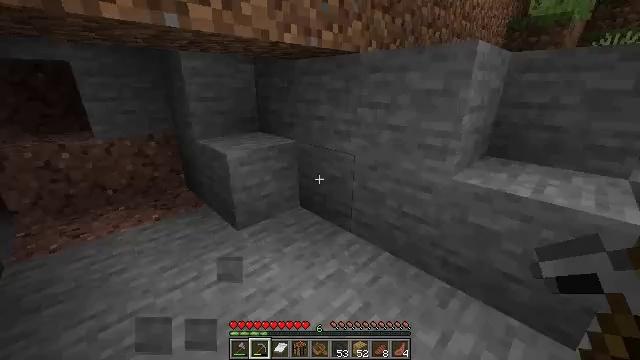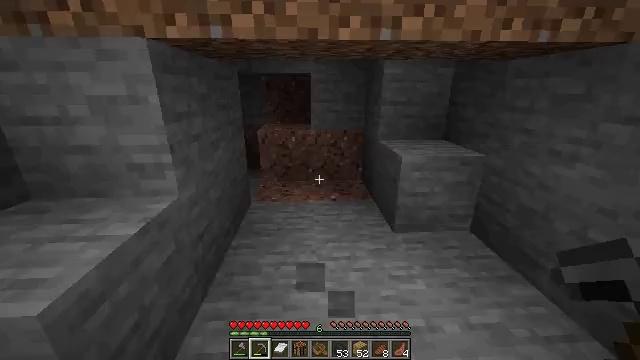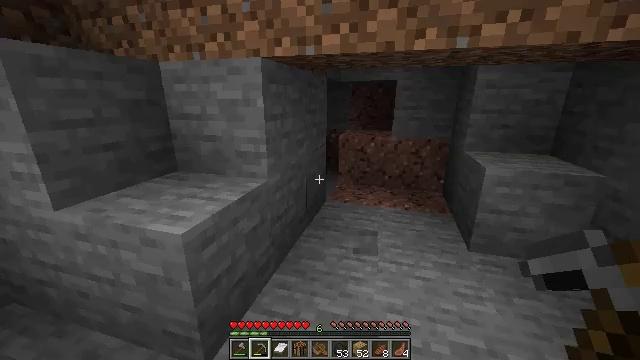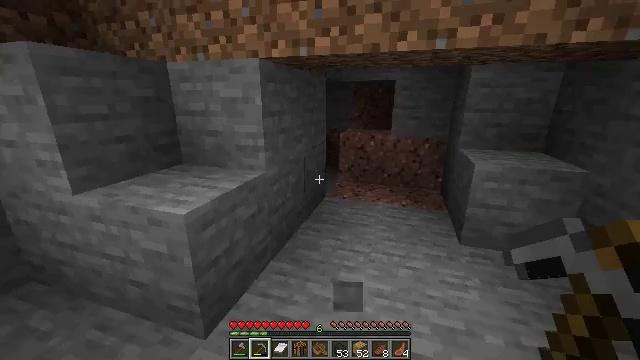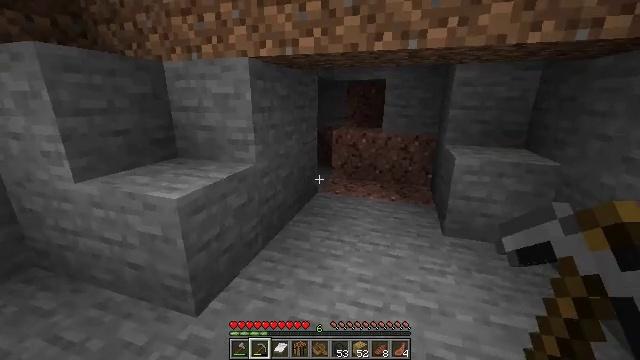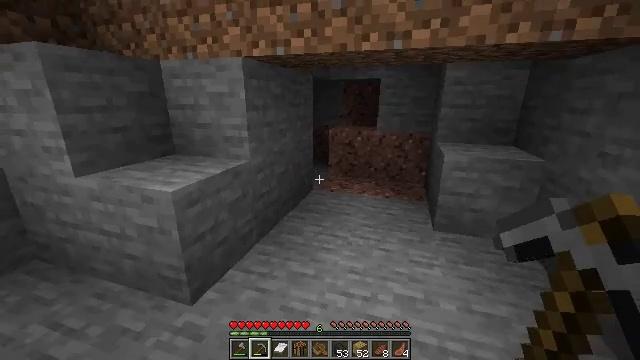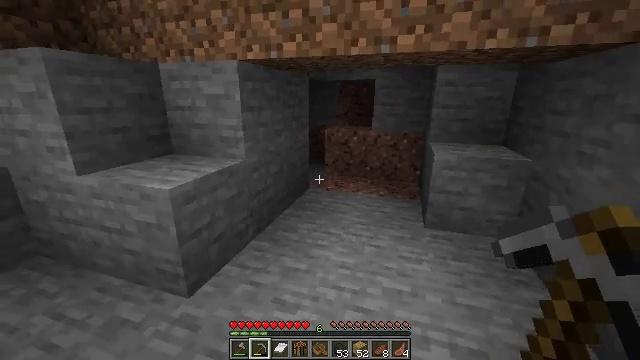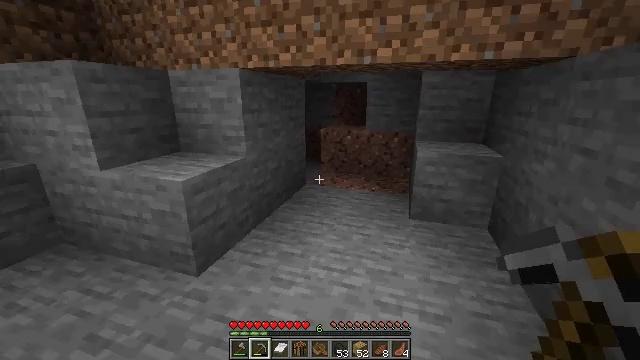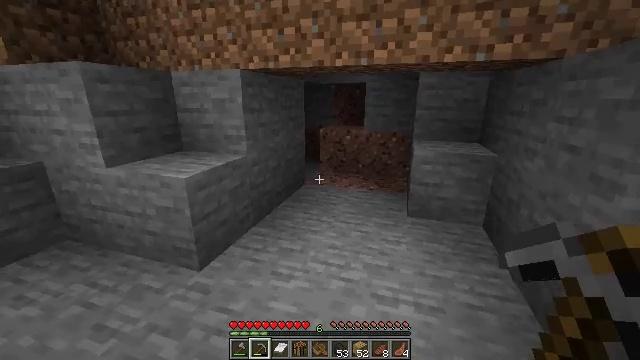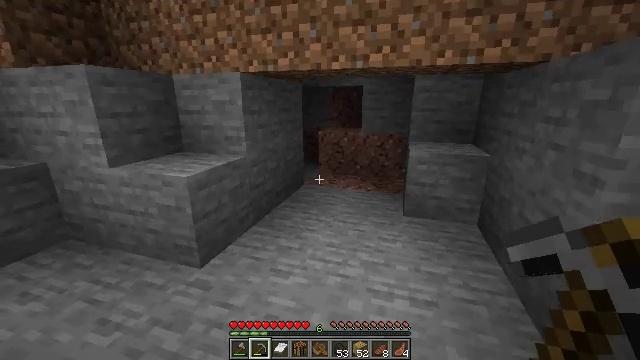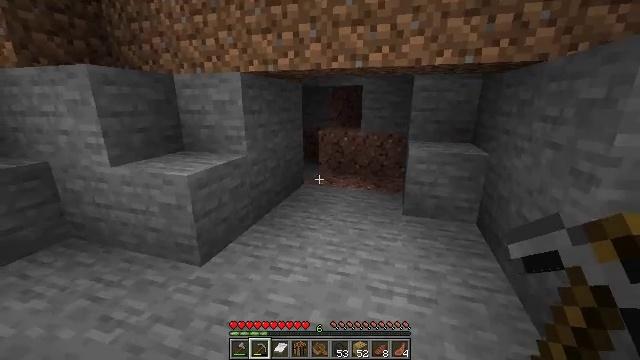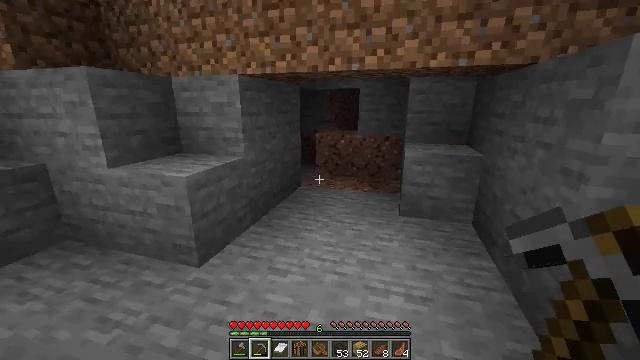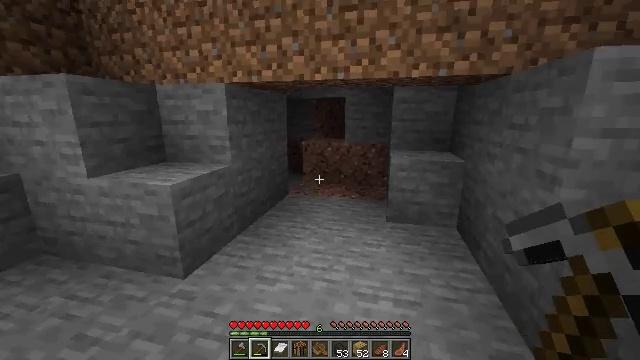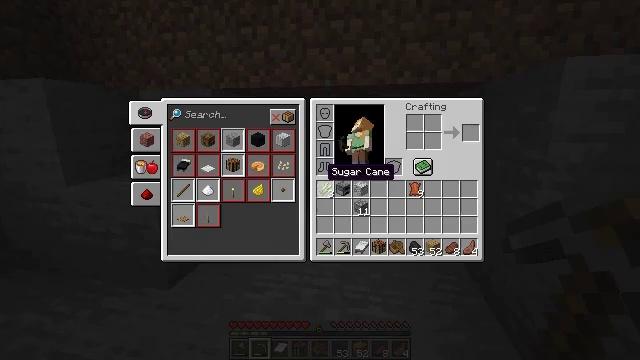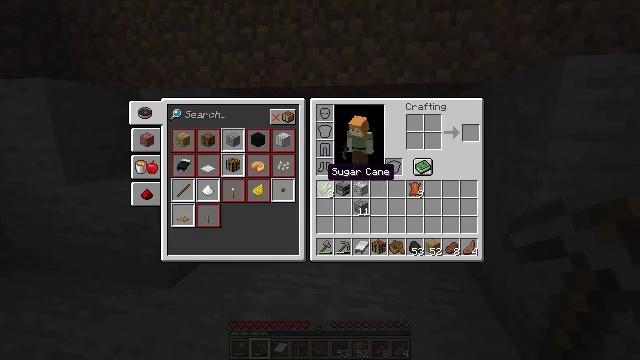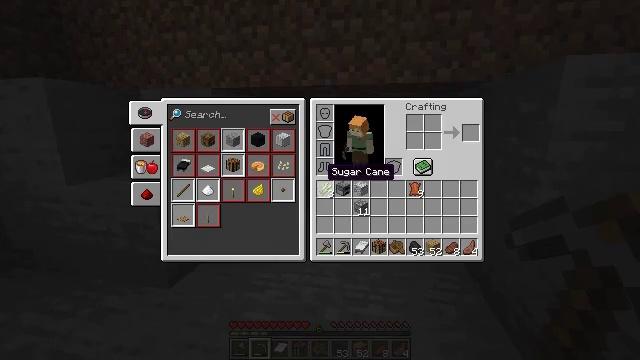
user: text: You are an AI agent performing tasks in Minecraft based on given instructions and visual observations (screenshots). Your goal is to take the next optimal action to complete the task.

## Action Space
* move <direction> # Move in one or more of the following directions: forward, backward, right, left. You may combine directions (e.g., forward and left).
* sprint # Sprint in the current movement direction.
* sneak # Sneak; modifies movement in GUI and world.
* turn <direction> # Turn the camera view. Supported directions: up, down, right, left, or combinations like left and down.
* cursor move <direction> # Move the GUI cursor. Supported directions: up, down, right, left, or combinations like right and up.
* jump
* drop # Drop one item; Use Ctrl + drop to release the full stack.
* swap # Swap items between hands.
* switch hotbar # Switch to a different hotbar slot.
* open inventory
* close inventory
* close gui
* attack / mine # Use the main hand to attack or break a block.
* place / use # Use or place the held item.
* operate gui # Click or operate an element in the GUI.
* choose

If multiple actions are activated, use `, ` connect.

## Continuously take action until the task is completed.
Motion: motion action
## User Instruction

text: Gather a cornflower for decorations.
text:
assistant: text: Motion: move back and move right, turn left and up
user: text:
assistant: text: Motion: move back and move right, turn left and up
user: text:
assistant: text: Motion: move back and move right, turn left
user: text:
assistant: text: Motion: move back and move right
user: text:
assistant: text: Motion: move back and move right
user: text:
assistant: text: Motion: move back
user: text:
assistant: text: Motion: move back
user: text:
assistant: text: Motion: no_op
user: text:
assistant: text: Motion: no_op
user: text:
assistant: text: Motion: no_op
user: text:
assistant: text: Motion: no_op
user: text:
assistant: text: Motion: turn right and up
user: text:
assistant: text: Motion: turn right and up, open inventory
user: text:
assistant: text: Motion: open inventory
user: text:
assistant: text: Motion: open inventory
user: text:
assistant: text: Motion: open inventory
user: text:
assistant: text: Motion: cursor move right and up
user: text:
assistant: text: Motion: cursor move right and up
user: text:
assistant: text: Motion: no_op
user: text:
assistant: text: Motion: no_op
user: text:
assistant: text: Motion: no_op
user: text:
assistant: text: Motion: no_op
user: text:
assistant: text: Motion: no_op
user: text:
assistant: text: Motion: no_op
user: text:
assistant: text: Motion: no_op
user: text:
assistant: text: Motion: no_op
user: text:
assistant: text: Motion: turn right and up
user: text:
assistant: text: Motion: turn right and up
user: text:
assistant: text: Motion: move forward, turn right and up
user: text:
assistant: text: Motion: move forward